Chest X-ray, PA view. Patient: 38 years old, sex F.
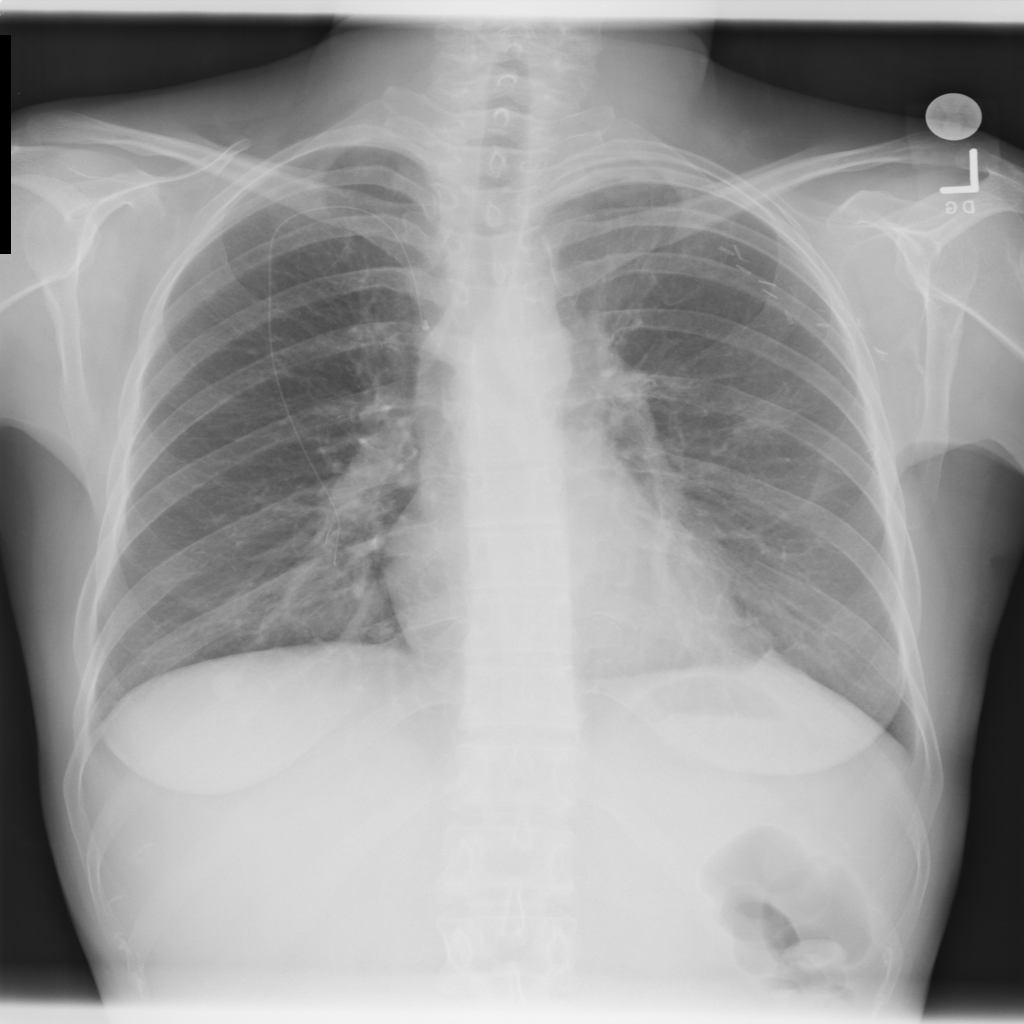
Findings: No Finding